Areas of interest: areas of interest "Zhangshi Toll Gate"
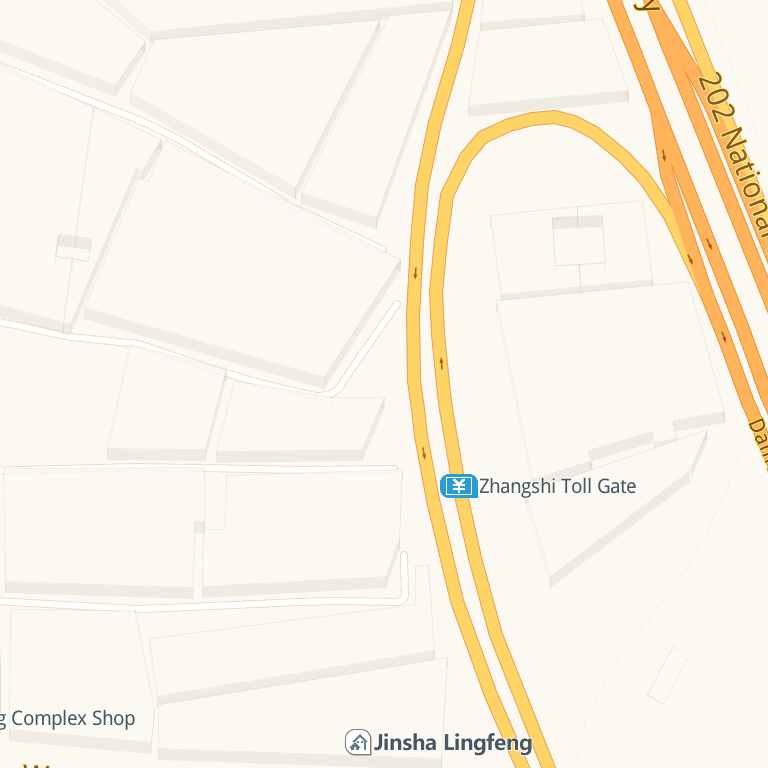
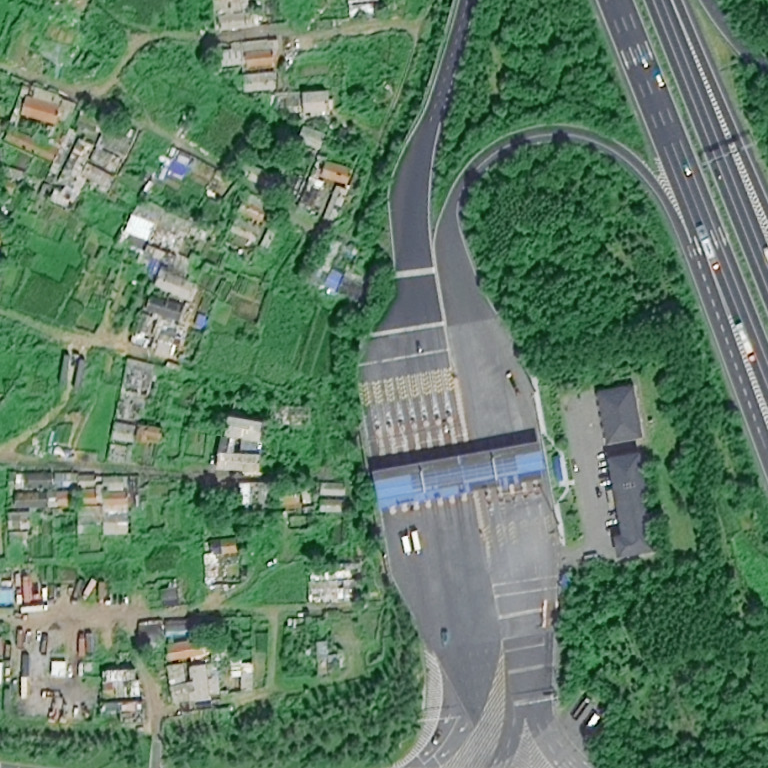